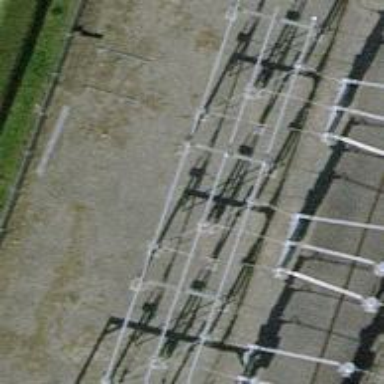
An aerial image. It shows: Power line carrying busbar.